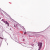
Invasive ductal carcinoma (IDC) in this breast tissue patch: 0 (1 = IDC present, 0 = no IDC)